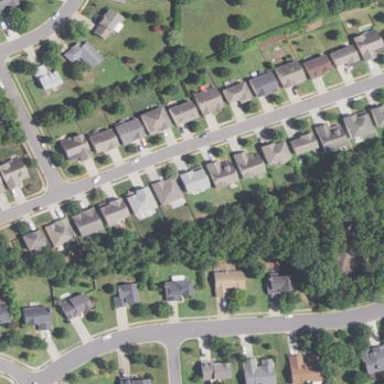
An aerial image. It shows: Residential area consisting of single-family homes.